Question: '''
fit <- lm(dist ~ speed, cars)
plot(fit, which = 5)
'''

What does the solid red line in the middle of plot mean?
I think it is not about cook's distance.
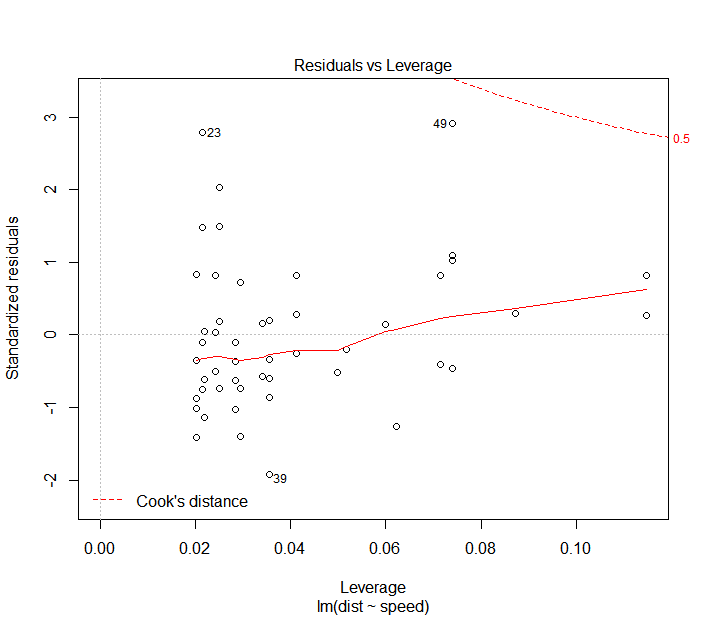
Answer: It is the LOESS regression line (with 'span = 2/3' and 'degree = 2'), by smoothing standardised residuals against leverage.
Internally in 'plot.lm()', variable 'xx' is leverage, while 'rsp' is Pearson residuals (i.e., standardised residuals). Then, the scattered plot as well as the red solid line is drawn via:
'''
graphics::panel.smooth(xx, rsp)
'''
Here is what this function does:
'''
> panel.smooth
function (x, y, col = par("col"), bg = NA, pch = par("pch"),
cex = 1, col.smooth = "red", span = 2/3, iter = 3, ...)
{
points(x, y, pch = pch, col = col, bg = bg, cex = cex)
ok <- is.finite(x) & is.finite(y)
if (any(ok))
lines(stats::lowess(x[ok], y[ok], f = span, iter = iter),
col = col.smooth, ...)
}
<bytecode: 0xabc0004>
<environment: namespace:graphics>
'''
---
R documentation for '?plot.lm' does not explain everything. You can at most get the following hint from the "Arguments" section:
'''
panel
panel function. The useful alternative to 'points', 'panel.smooth' can be
chosen by 'add.smooth = TRUE'.
add.smooth
logical indicating if a smoother should be added to most plots; see also
panel above.
'''
Normally 'add.smooth = TRUE' is the default, hence you see that solid red line. But you can use 'add = FALSE' to suppress it:
'''
plot(fit, which = 5, add.smooth = FALSE)
'''
<URL>